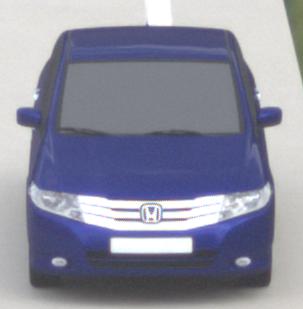
Make: Honda
Model: City
Detailed model: Gen. 6
Model produced from: 2008
Model produced until: 2013
Doors: 4
Color: blue
Road condition: dry road
Daytime: morning or afternoon
Contrast: low contrast